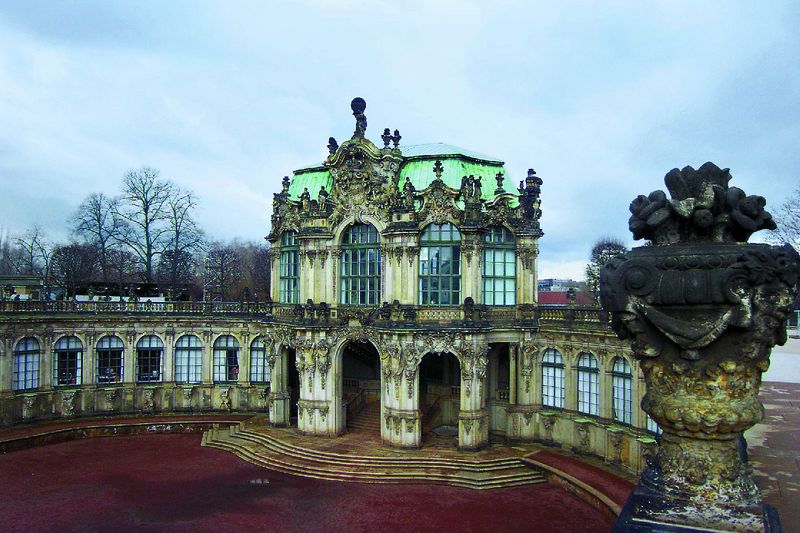
Titel: Der Zwinger in Dresden
Künstler: Matthäus Daniel Pöppelmann
Standort: Dresden, Zwinger (EU - D - Sachsen)
Schlagwörter: baum, himmel, wolken, bäume, fenster, hintergrund, säule, säulen, dach, gebäude, haus, rot, schloss, ornament, barock, brunnen, bewölkt, relief, bogen, kahl, hof, winter, treppe, treppen, aufgang, stufen, foto, bögen, eingang, eingänge, innenhof, rundfenster, trüb, photo, portal, rundbögen, schlos, blattlos, monument, friedrich der große, verwitterung, ho, scann